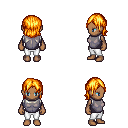
a pixel art fantasy rpg character, female body template, human, dark skin, steel chest armor, white pants, light blonde long bangs hairstyle, four views (front, back, left, right), 2x2 character sprite sheet, small pixel art, hard edges, no anti-aliasing